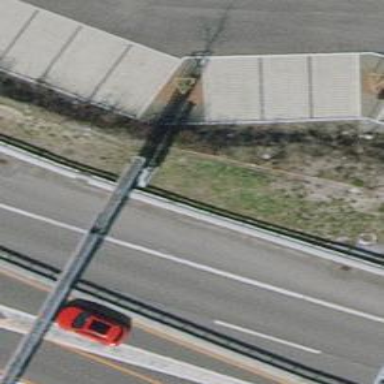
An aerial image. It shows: Gantry structure.